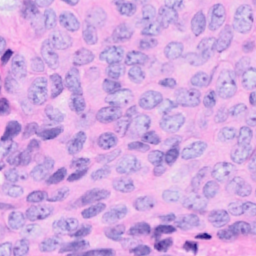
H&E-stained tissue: Breast